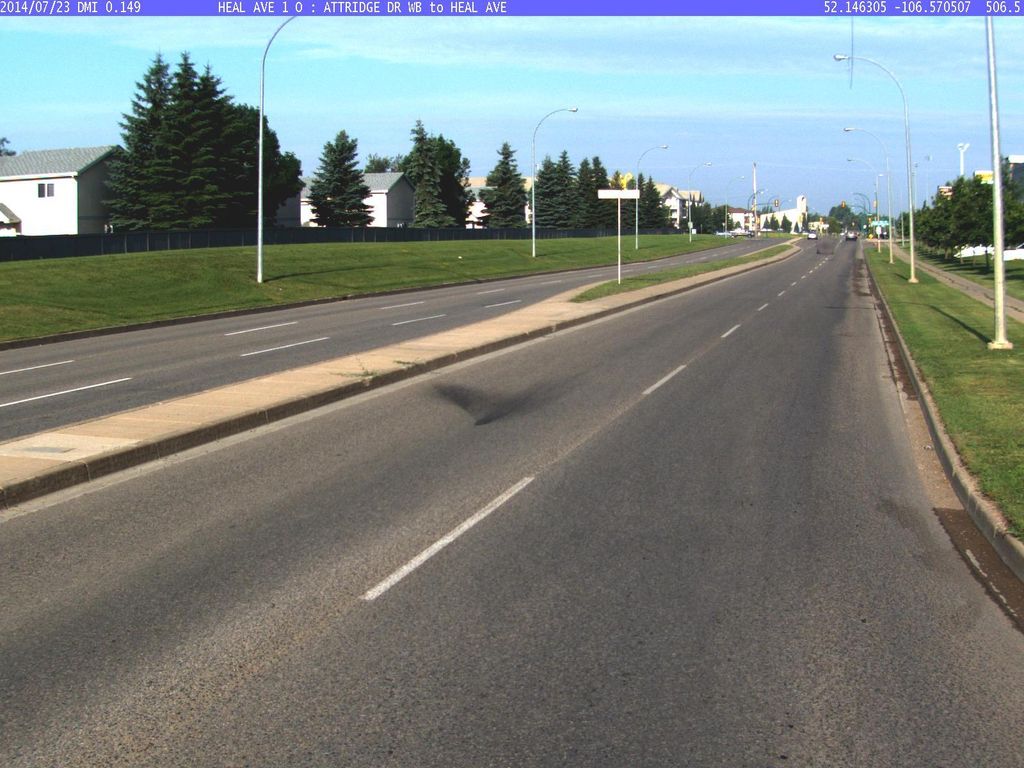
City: saskatoon